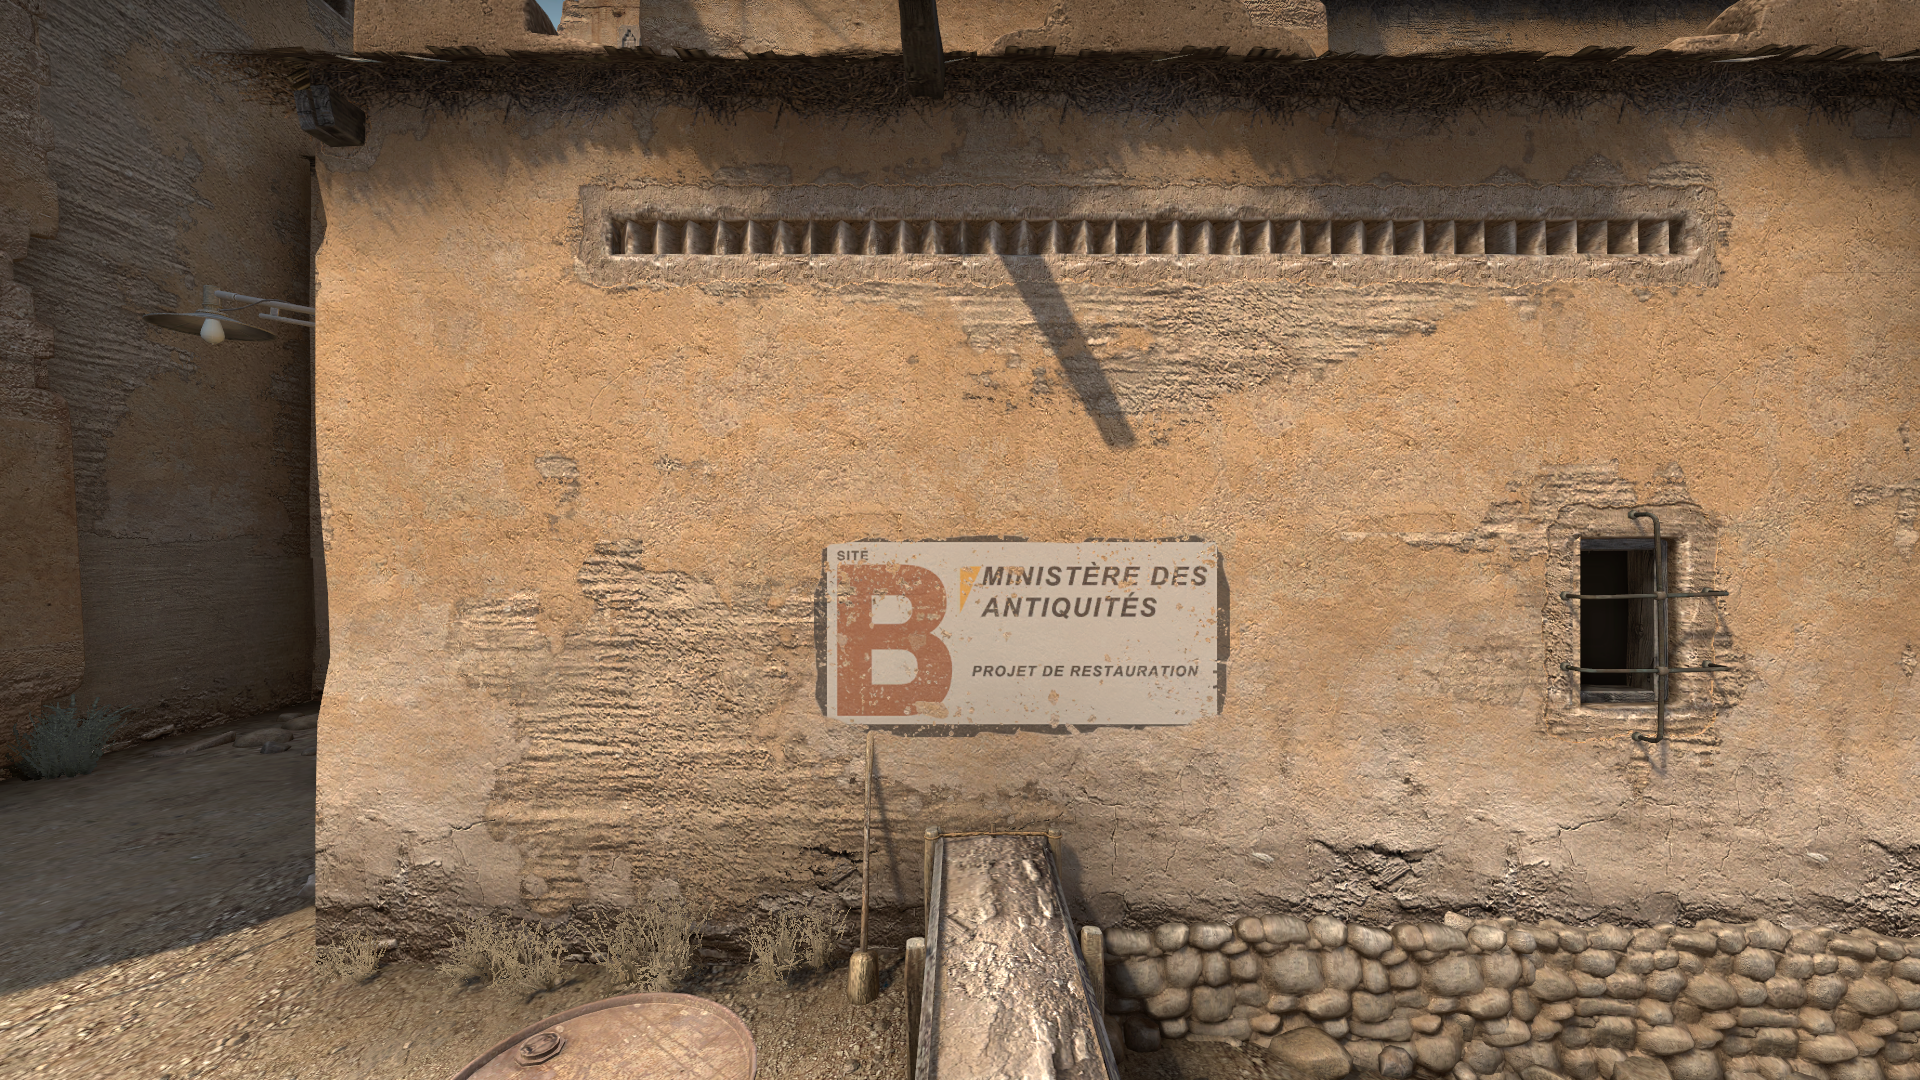
Map: de_dust2